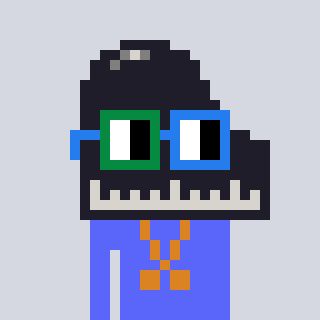
a pixel art character with square green and blue glasses, a piano-shaped head and a purple-colored body on a cool background